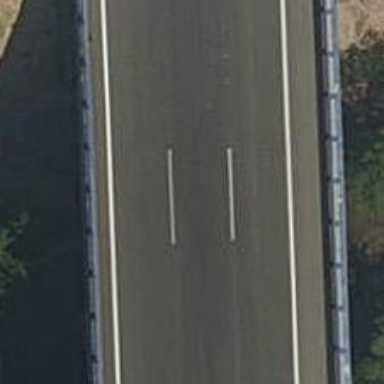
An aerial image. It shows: Bridge on motorway link.